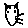
Label: cat